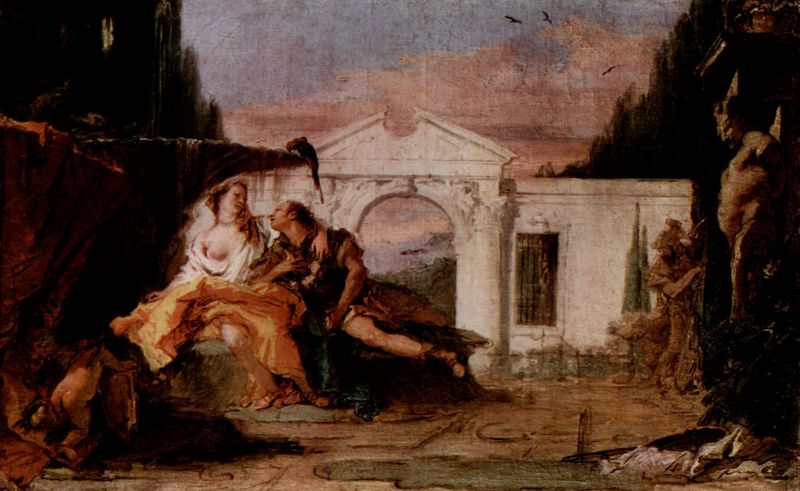
Titel: Rinaldo und Armida
Künstler: Giovanni Battista Tiepolo
Standort: Berlin
Institution: Alte Nationalgalerie
Schlagwörter: akt, baum, blau, dunkel, gemälde, hand, himmel, kopf, körper, mann, nackt, schatten, vogel, wasser, weiß, wolken, bäume, dreieck, gelb, grün, landschaft, menschen, ocker, abend, braun, brust, busen, fenster, frau, hell, kleid, licht, orange, schwarz, säule, säulen, ausblick, blick, dame, gebäude, gras, haus, hund, park, rot, tier, tiere, tuch, wiese, wolke, beige, malerei, rock, jung, architektur, barock, bluse, gesicht, leinen, mensch, stein, hals, hände, öl, dämmerung, erde, natur, vögel, gitter, boden, figur, gewand, haare, stoff, kind, klassizismus, paar, pflanzen, rokoko, rosa, seide, wald, brunnen, engel, garten, putte, putto, skulptur, statue, zypressen, beine, relief, bein, brüste, hintern, liebe, umarmung, liegen, düster, ansicht, bogen, zuschauer, hang, kette, giebel, mauer, allee, hof, pilaster, figuren, rundbogen, romantik, flattern, nackte, brustwarze, erotik, knie, entblösst, halskette, abendrot, tor, klippe, spiel, eingang, ruine, antike, knabe, palast, torbogen, zypresse, schwarm, sex, abendhimmel, soldat, helm, dämon, ritter, rüstung, portal, liebespaar, himme, verführung, amsel, antik, renessance, teufel, satyr, faun, flehen, stelldichein, eros, tempel, herme, rabe, anlehnen, papagei, zuschauen, amor, putten, sünde, köcher, rennaissance, raben, neigung, pfeile, treue, tympanon, ädikula, architektonisch, ligen, halshette, schäferstündchen, tiepolo, galan, tete a tete, liebesspiel, liebhaber, gesprengt, barbusig, naß, bruste, rendevous, buse, barocl, gesprengter giebel, anschmachten, fletzen, mauerf, offenherzig, paark, stellsichein, nimmel